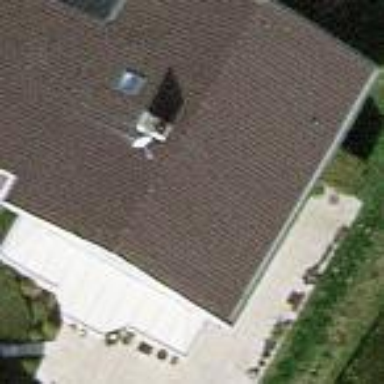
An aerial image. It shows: Simple house.